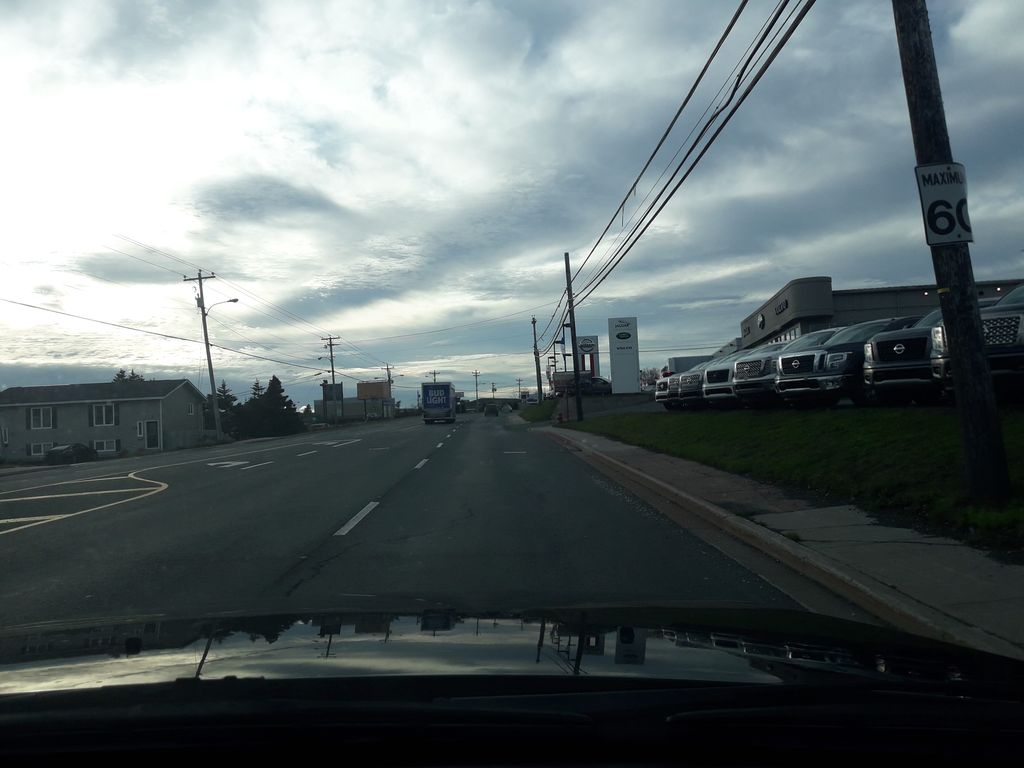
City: st_johns